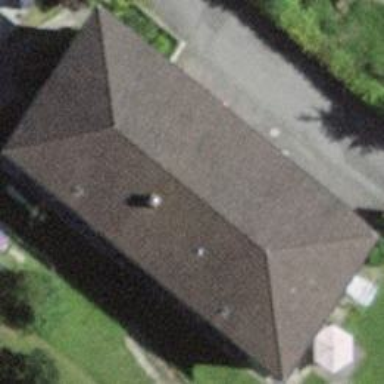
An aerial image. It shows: Residential building.